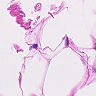
Metastatic tissue present: no